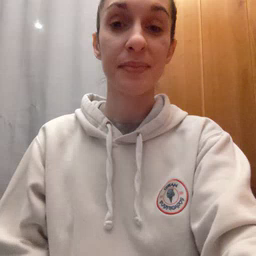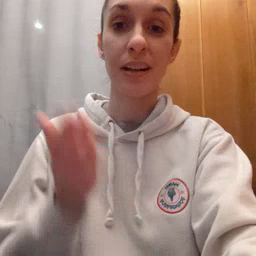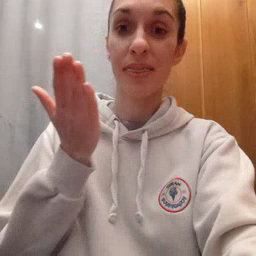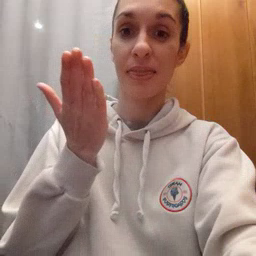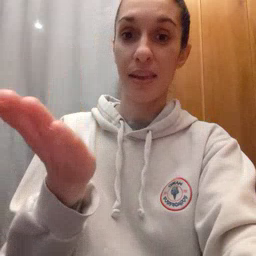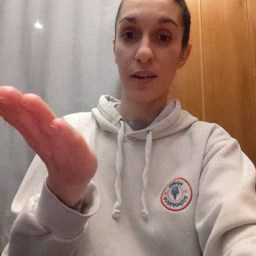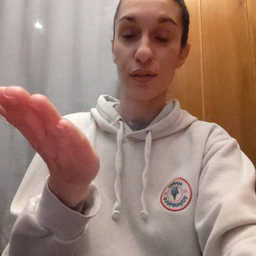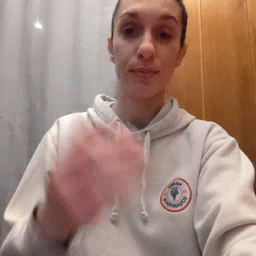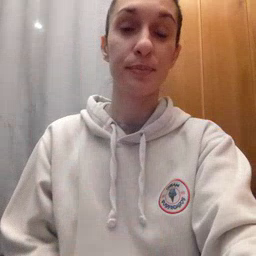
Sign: there